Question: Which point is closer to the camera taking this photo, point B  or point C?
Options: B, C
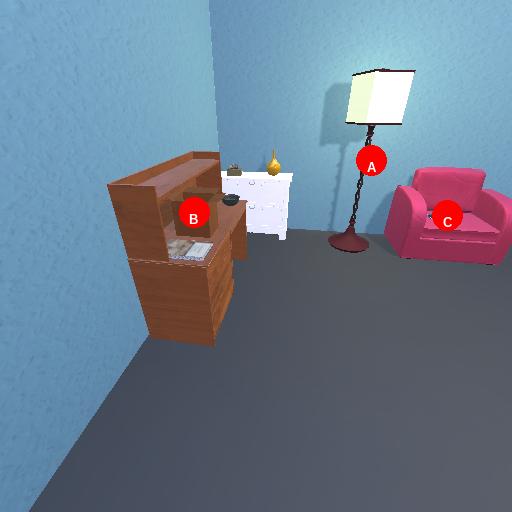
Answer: B